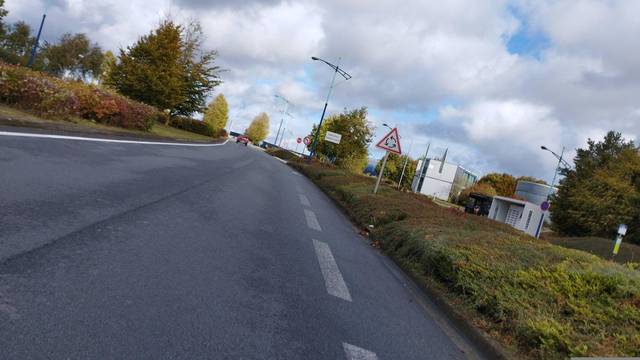
Region: France
Coordinates: 50.313, 2.827